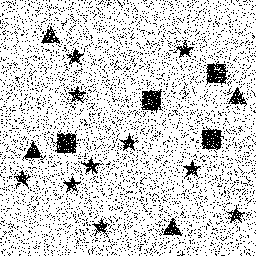
Squares: 4
Triangles: 4
Stars: 10
Total shapes: 18